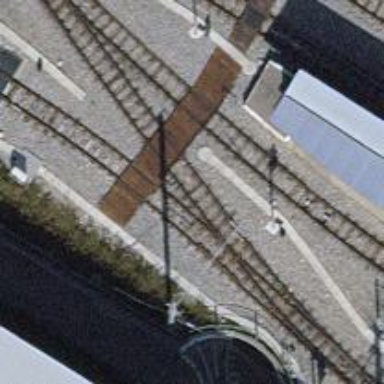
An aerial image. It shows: Narrow-gauge railway with single track running through yard. The railway is electrified with contact line.